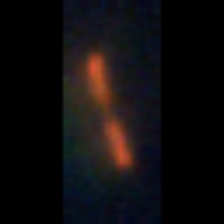
Taxon: Pennate
Group: Diatoms